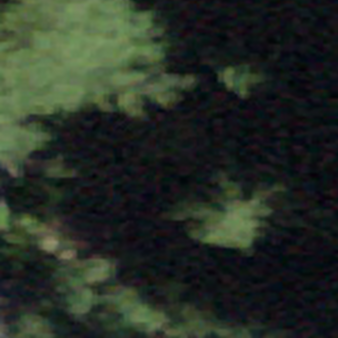
Label: other